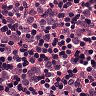
Metastatic tissue present: yes